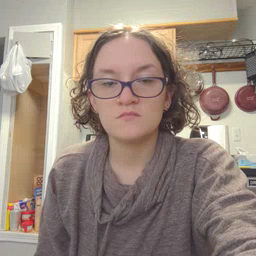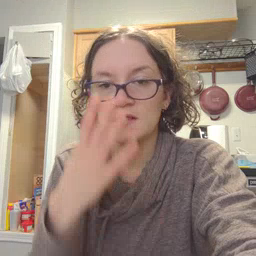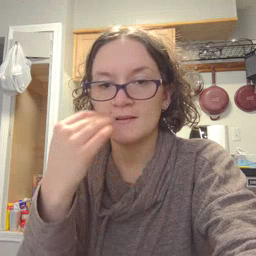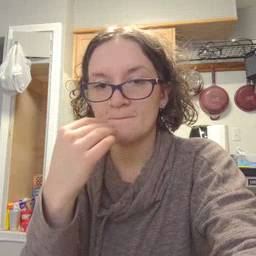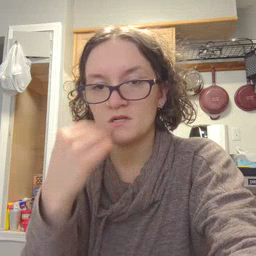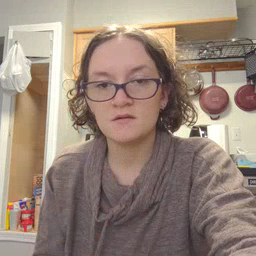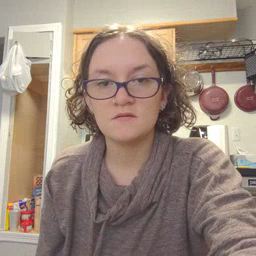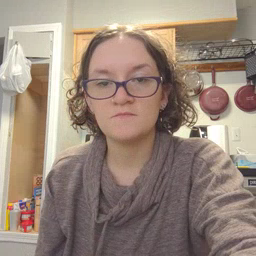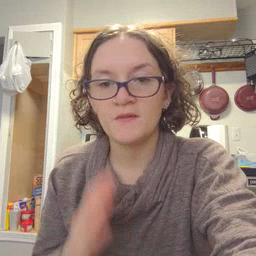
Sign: sleepy